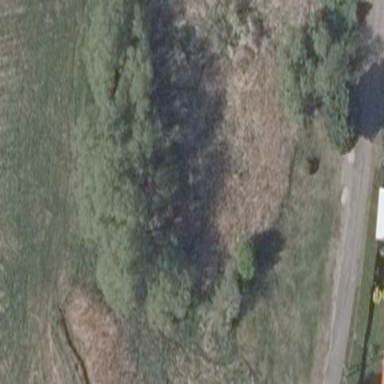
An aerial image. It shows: Patch of scrub vegetation.